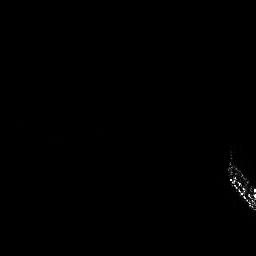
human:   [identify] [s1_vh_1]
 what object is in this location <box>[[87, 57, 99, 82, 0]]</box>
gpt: <ref>1 large ship at the right</ref>